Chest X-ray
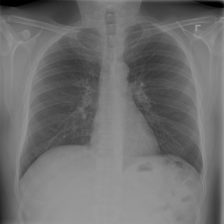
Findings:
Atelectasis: negative
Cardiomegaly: negative
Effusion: negative
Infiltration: negative
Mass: negative
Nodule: negative
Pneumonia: negative
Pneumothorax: negative
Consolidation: negative
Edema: negative
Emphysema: negative
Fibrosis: negative
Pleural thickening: negative
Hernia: negative